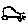
Label: car